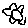
Label: flower